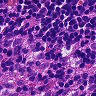
Metastatic tissue present: no